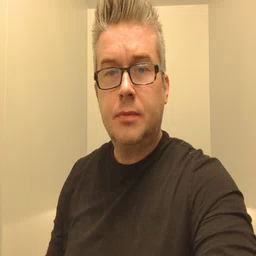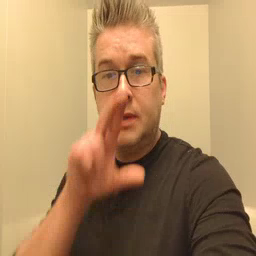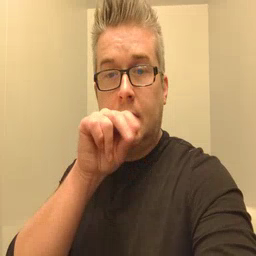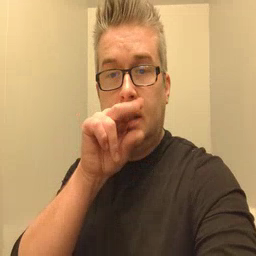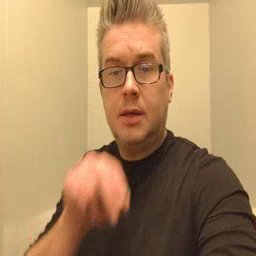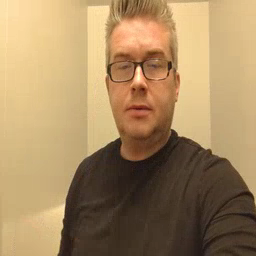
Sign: duck